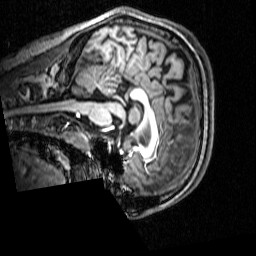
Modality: T1w
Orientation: sagittal